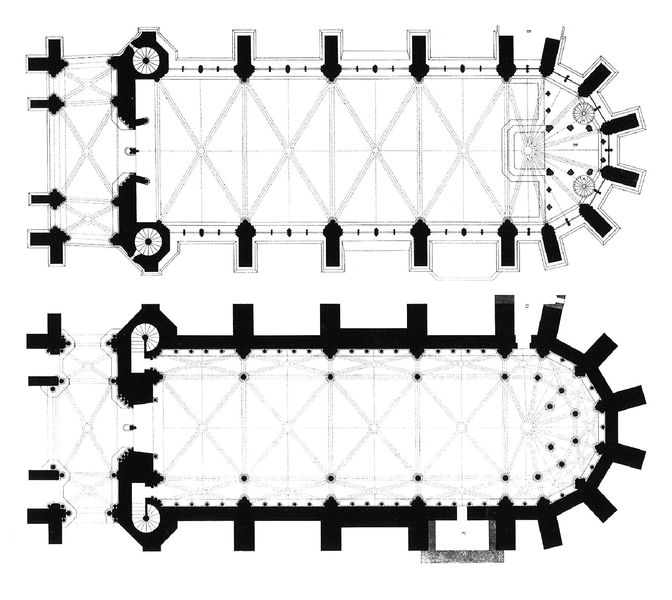
Titel: Sainte-Chapelle in Paris
Standort: Paris (EU - F)
Schlagwörter: pfeiler, kirche, schiff, treppen, gewölbe, altar, kreuzrippengewölbe, mittelschiff, mauern, apsis, chor, plan, sakral, basilika, grundriss, obergeschoss, mus, kreuzbogen, säulenwechsel, kreuzgratgewälbe